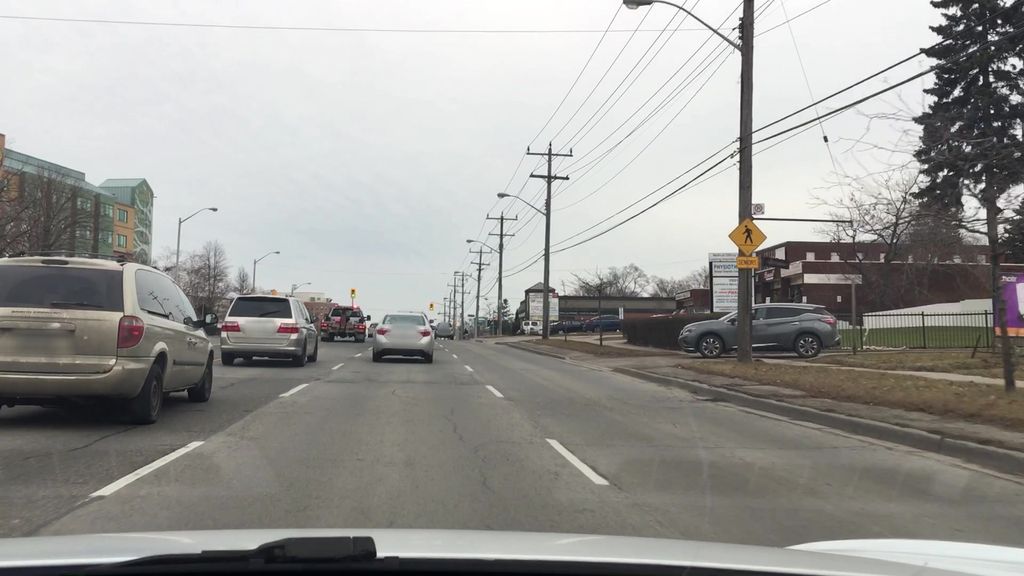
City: toronto